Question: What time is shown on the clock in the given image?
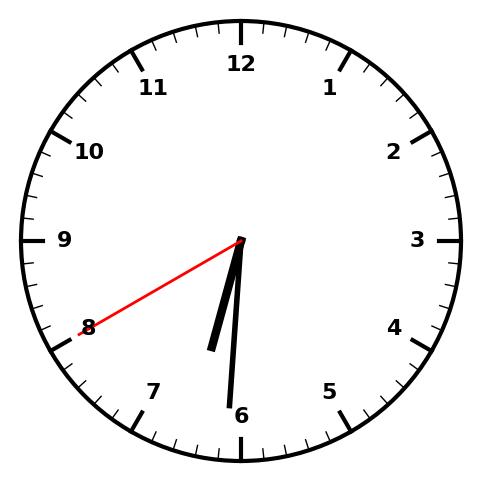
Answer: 06:30:40